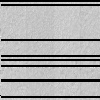
Atmospheric dust classification: not_dusty